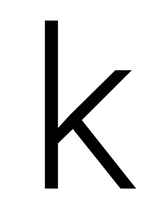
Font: Roboto_Light